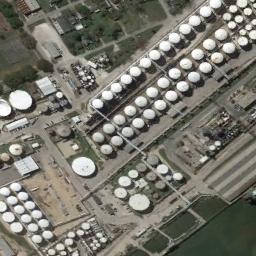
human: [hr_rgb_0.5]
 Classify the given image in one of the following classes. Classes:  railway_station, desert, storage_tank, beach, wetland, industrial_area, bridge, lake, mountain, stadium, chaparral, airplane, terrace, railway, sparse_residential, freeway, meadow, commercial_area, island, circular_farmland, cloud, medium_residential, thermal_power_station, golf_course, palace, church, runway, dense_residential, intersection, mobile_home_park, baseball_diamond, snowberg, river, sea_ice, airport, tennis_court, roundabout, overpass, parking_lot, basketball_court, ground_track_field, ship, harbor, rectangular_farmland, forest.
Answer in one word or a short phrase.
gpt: storage_tank